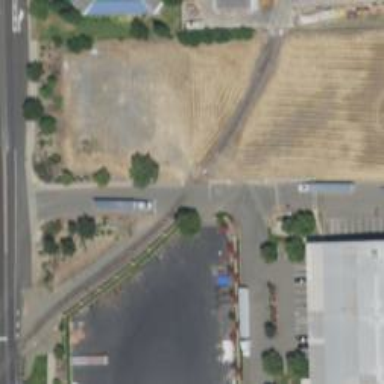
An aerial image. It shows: Rail spur service.